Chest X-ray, AP view. Patient: 52 years old, sex M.
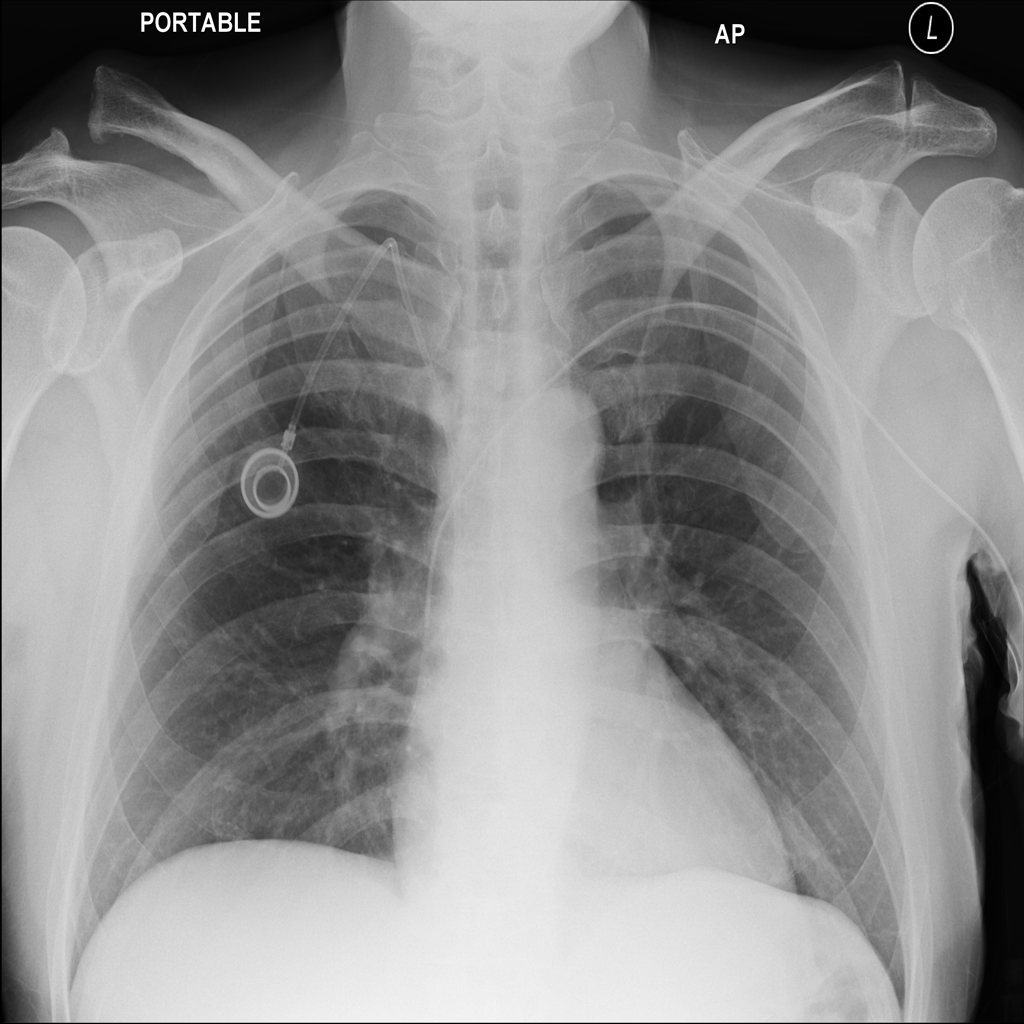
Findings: No Finding